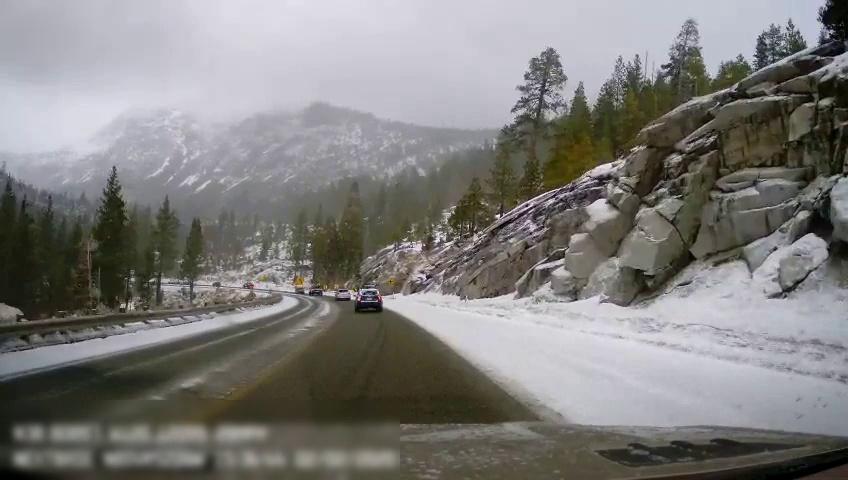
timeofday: Day
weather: Snowy
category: Drivable Space
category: Vehicles | Car
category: Vehicles | Truck
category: Vehicles | Car
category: Lanes | Current Lane